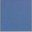
Piece: xx